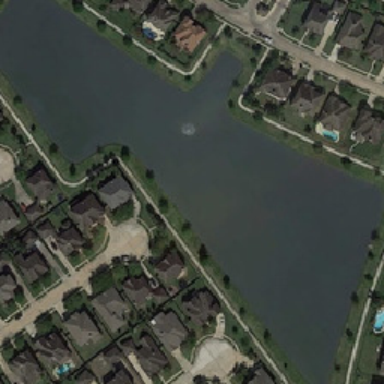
The polygonal pond is surrounded by tiny villas .